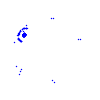
Particle: pion